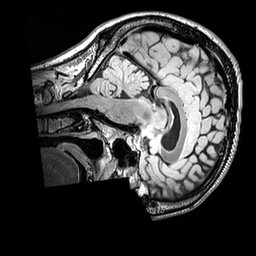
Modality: FLAIR
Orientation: sagittal
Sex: male
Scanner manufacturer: siemens
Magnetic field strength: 3 T
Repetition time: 5 s
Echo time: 0.395 s